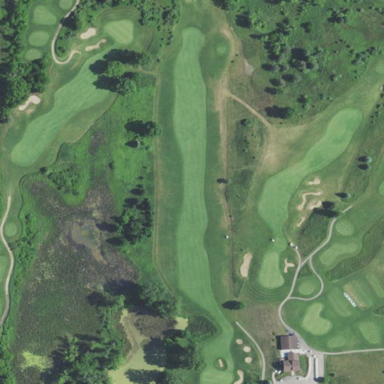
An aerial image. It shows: Rough area on grassy golf course.